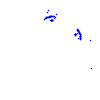
Particle: electron